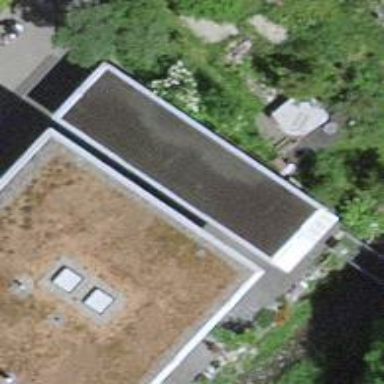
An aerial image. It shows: Garage building.